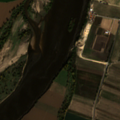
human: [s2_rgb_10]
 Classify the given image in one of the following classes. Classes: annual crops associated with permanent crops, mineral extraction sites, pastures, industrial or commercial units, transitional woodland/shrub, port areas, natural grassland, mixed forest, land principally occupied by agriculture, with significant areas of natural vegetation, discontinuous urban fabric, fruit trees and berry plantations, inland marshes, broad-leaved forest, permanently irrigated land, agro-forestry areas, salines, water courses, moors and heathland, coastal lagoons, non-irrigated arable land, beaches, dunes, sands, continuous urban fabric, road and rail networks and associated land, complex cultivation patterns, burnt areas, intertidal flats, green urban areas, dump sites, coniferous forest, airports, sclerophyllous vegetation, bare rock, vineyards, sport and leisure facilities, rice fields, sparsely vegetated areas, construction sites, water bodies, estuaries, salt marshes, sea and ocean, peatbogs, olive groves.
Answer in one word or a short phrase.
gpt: permanently irrigated land, complex cultivation patterns, natural grassland, beaches, dunes, sands, water courses